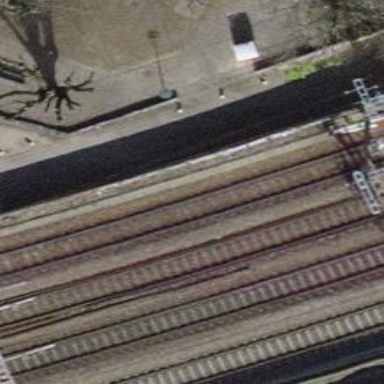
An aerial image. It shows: Railway track with contact lines for electrification.